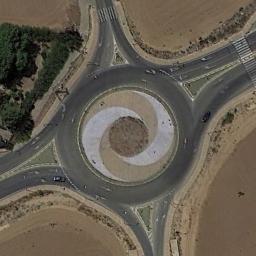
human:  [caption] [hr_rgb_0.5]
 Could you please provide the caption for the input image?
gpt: The roundabout is on the bare land next to trees .

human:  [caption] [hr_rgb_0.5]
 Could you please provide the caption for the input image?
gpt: There are many trees beside the roundabout .

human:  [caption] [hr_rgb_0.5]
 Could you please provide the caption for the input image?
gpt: The roundabout with four exits and entrances is in the clearing and a grove of trees is next to the roundabout .

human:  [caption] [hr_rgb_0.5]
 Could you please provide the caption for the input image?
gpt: There are several moving vehicles on the road at the roundabout, With some trees and a large area of ​​wasteland around the roundabout .

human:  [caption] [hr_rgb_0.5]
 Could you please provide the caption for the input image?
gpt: There are yellow farmlands around the roundabout .